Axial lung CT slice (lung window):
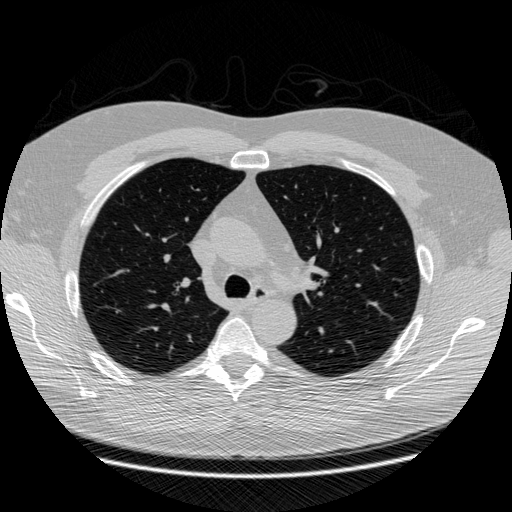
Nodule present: no